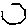
Label: hexagon